Question: I'm having trouble crafting a simple SQL query that retrieves the number of orders placed on 7/15/1998, which includes the date in the result. The label number of orders should be "OrderCount".
This is what I have got so far without success.
'''
SELECT SUM(OrderT.CID) as OrderCount
FROM OrderT
WHERE OrderT.CID= #7/15/1998#;
'''
Here is a screenshot of the database:

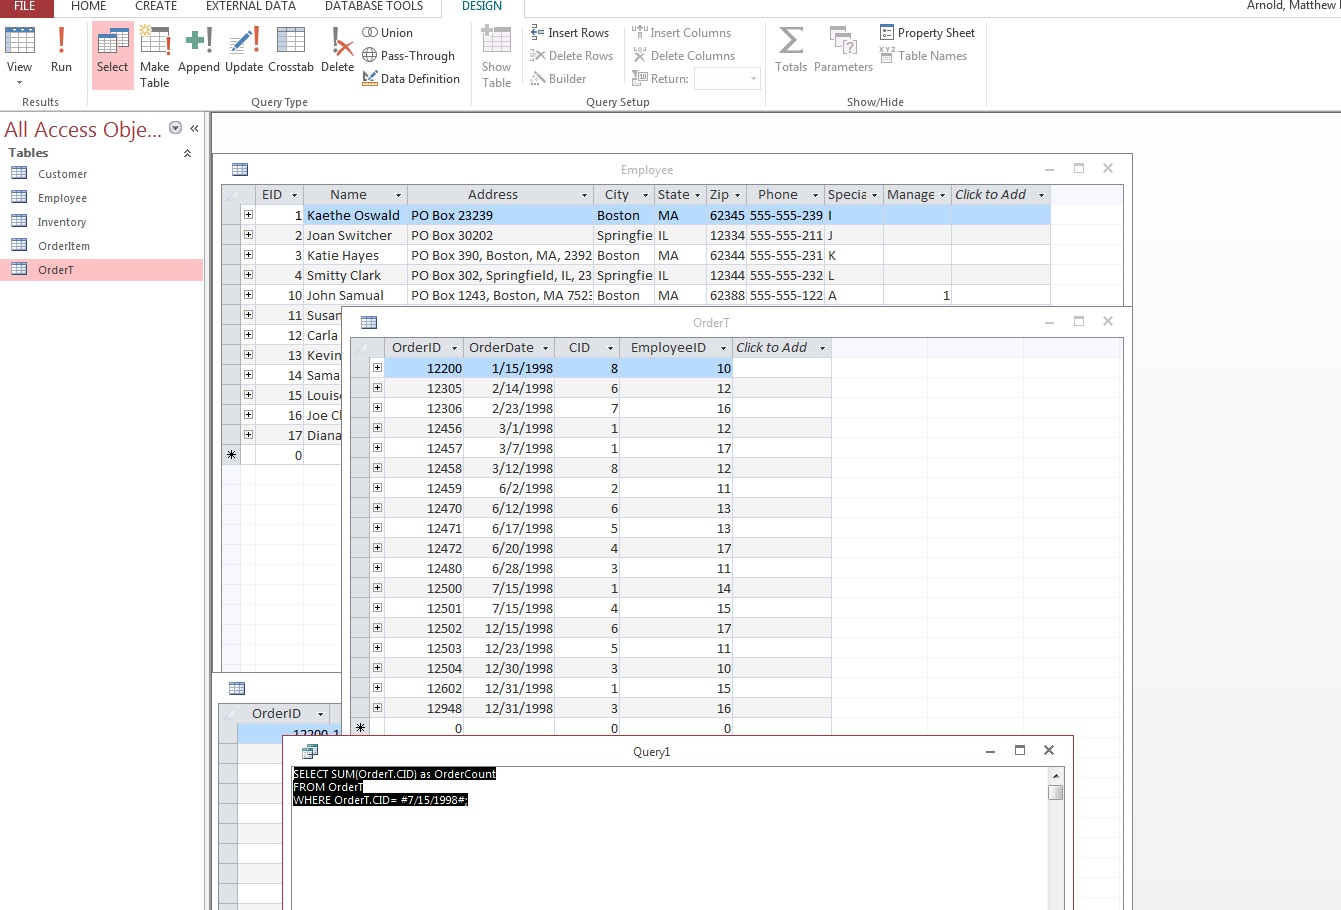
Answer: '''
SELECT OrderDate, COUNT(OrderID) AS OrderCount
FROM OrderT
WHERE OrderDate = #1998-07-15#
GROUP BY OrderDate;
'''